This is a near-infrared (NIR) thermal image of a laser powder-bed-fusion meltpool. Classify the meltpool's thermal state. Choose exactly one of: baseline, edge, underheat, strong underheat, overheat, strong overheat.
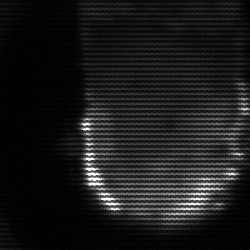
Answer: baseline